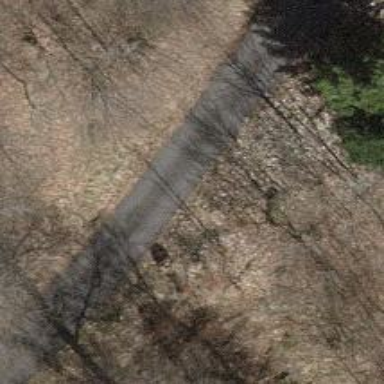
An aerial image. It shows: Asphalt track with grade 1 tracktype.